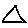
Label: triangle